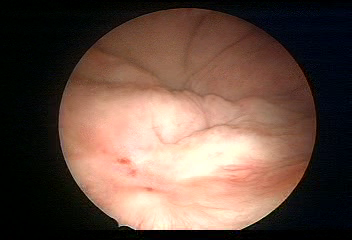
Modality: WLC
Class: Normal mucosa
Bladder cancer association: No